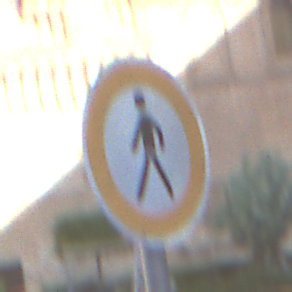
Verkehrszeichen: VerbotFussgaenger
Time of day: SunriseSunset
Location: Outdoor (Urban)
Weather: PartlyCloudy
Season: NotSpecified
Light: Natural